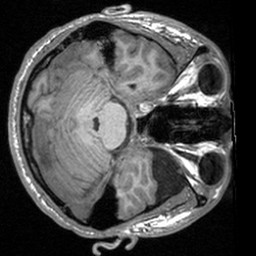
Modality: T1w
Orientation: axial
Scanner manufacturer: siemens
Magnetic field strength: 3 T
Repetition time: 1.9 s
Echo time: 0.00226 s